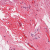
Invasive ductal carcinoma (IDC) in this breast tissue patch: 0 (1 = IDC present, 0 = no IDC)